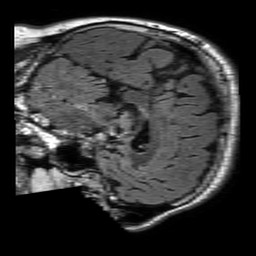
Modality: FLAIR
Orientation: sagittal
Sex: male
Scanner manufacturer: philips
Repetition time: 11 s
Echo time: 0.125 s